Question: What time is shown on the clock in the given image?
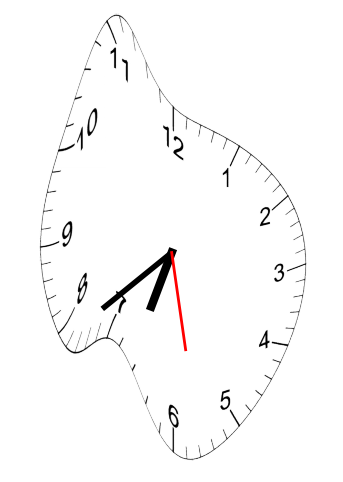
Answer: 06:38:28